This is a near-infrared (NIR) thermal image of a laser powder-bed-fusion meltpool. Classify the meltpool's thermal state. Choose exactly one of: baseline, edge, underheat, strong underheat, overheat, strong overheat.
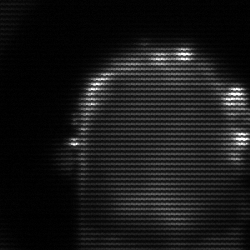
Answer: baseline